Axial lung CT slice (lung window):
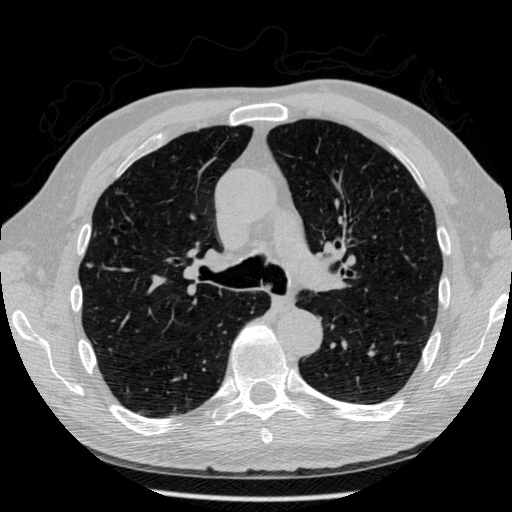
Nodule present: yes
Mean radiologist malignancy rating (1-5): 4